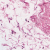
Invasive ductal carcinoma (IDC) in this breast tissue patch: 0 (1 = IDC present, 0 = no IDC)